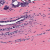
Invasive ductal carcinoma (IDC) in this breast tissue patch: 0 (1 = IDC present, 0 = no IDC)